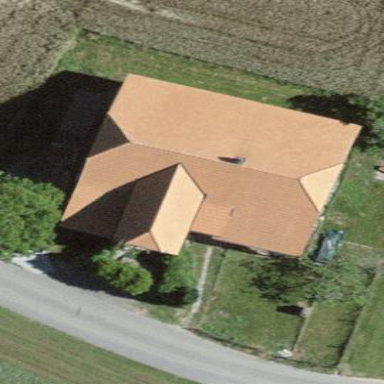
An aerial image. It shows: Farm building.